Question: I'm looking to create a query that could compare a customer's latest order purchase amount to the previous order amount of the customer's last purchase. Please see example data screenshot below:

Ideally I'd like the query to look for these things in the results:
- Total amount from previous order before most recent order date (in this case 9/6/18 would be most recent and 2/2/17 would be the last purchase)- Difference in amount between most recent order and last order amount ($2000-$25 = $1975)- Create a condition in the query to look for customers whose most recent order attempt is 1000 > last purchase amount and the age of the customer's account age is > than 60 days
: These conditions for the last bullet could be modified as needed (customer's account age is > 90 days, different in order amount is $500, etc)
Thank you for the assistance!
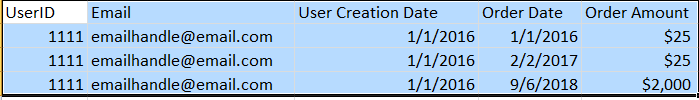
Answer: For 2012 onward you can use 'LAG'
'''
declare @amount decimal(16,2) = 1000
declare @days int = 60
select
*
,TotalWithPrevious = [Order Amount] + lag([Order Amount]) over (partition by UserID order by [Order Date] desc)
,DifferenceofPrevious = [Order Amount] - lag([Order Amount]) over (partition by UserID order by [Order Date] desc)
,CheckCondition = case
when [Order Amount] - lag([Order Amount]) over (partition by UserID order by [Order Date] desc) >= @amount
and datediff(day,[Order Date],lag([Order Date]) over (partition by UserID order by [Order Date] desc)) >= @days
then 'True'
else 'False'
end
from YourTable
'''